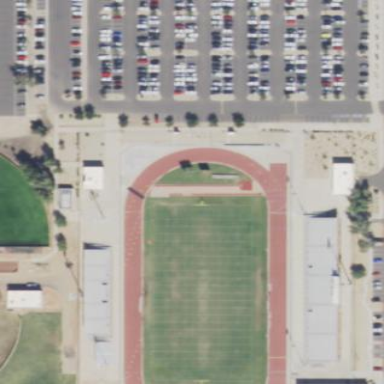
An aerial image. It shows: American football pitch.